Question: I'm trying to set the far clipping plane to a higher value, but I'm a bit lost.
I'm looking at a complex object using a <URL> camera persepective like that:
'''
glMatrixMode(GL_MODELVIEW);
m_view = QMatrix4x4();
m_view.lookAt(QVector3D(17.f, 36.f, 36.f), // eye
QVector3D(17.f, 0.f, 19.f), // center
QVector3D( 0.f, 0.f, -1.f)); // up
glLoadMatrixf(m_view.data());
'''
Now, looking from this perspective, my object is being clipped by the far plane.

I've tried to increase the far plane distance by using a <URL> matrix operation with a huge value. All I want is to modify the back clipping plane:
'''
m_view.frustum(1.f, 1.f, 1.f, 1.f, 1.f, 200000.f);
'''
But this does not show any difference, modifying the 'farPlane' parameter does not change anything. The same applies to <URL>:
'''
m_view.ortho(1.f, 1.f, 1.f, 1.f, 1.f, 200000.f);
'''
Or <URL>:
'''
m_view.perspective(0.f, 1.f, 1.f, 200000.f);
'''
What's wrong with my approach? How to modify the far clipping plane?
---
### Edit
I've extended the code snippets above as the problem was not visible. Obviously my mistake was modifying the 'GL_MODELVIEW' instead of the 'GL_PROJECTION'.
Working code should look like that:
'''
// Projection
m_projection = QMatrix4x4();
m_projection.perspective(20.f, m_width / m_height, 0.01f, 2000.f); // note the far plane
glMatrixMode(GL_PROJECTION);
glLoadMatrixf(m_projection.data());
// Model view
m_view = QMatrix4x4();
m_view.lookAt(QVector3D(17.f, 36.f, 36.f), // eye
QVector3D(17.f, 0.f, 19.f), // center
QVector3D( 0.f, 0.f, -1.f)); // up
glMatrixMode(GL_MODELVIEW);
glLoadMatrixf(m_view.data());
'''
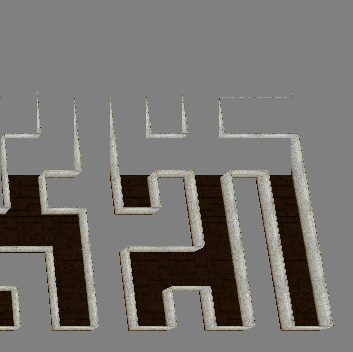
Answer: 2 issues:
1. You are mixing modelview (lookat) and projection (frustum) operations on the same matrix. You need 2 different matrices.
2. You define the left and right values as both 1.f in ::frustum(). It cannot work, they need to be different. Same for the top and bottom values.
Here is an extract of the definition of QMatrix4x4::frustum():
'''
if (left == right || bottom == top || nearPlane == farPlane)
return *this;
'''
So your call to frustum does not do anything.
Once you have good values for top/left/top/bottom, try playing with the near plane distance too, as it might be it that clips your object and not the far plane.